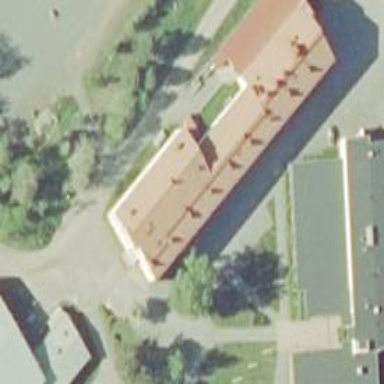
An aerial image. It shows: School.